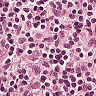
Metastatic tissue present: no